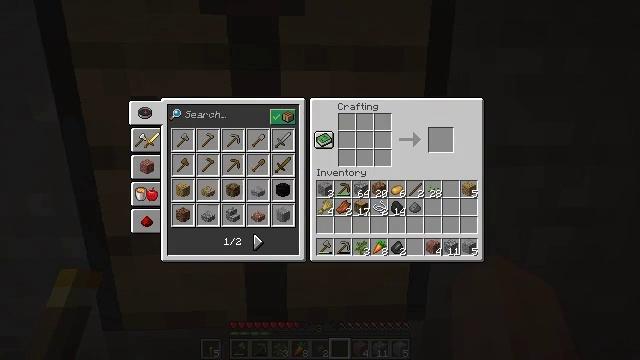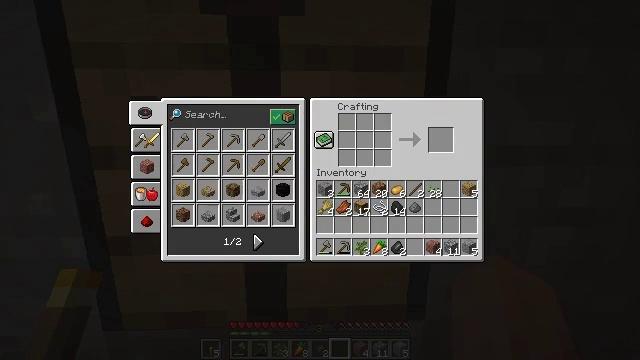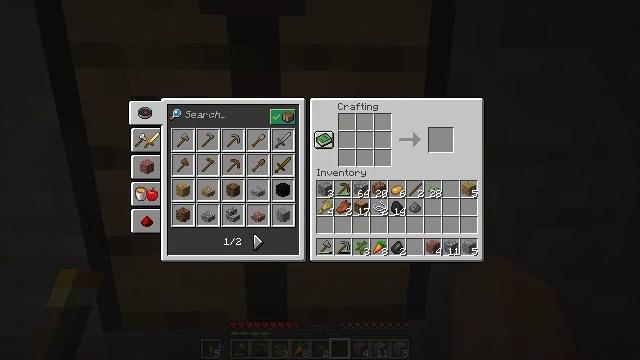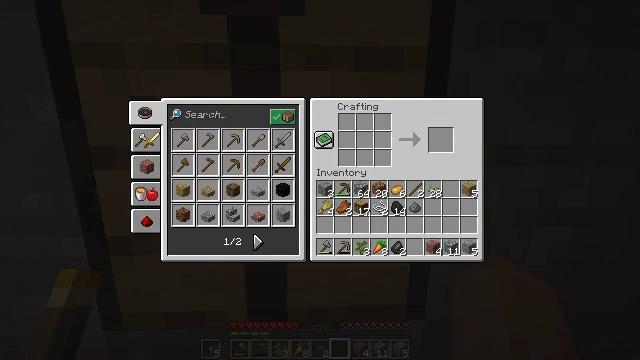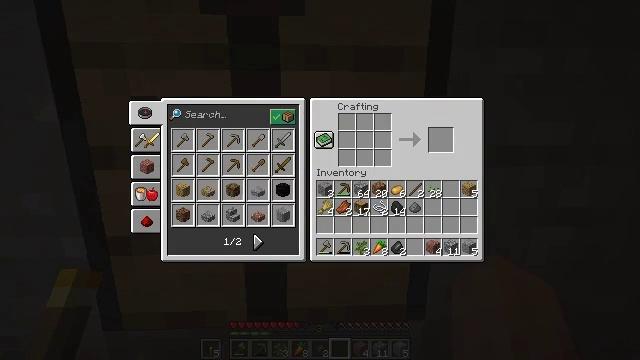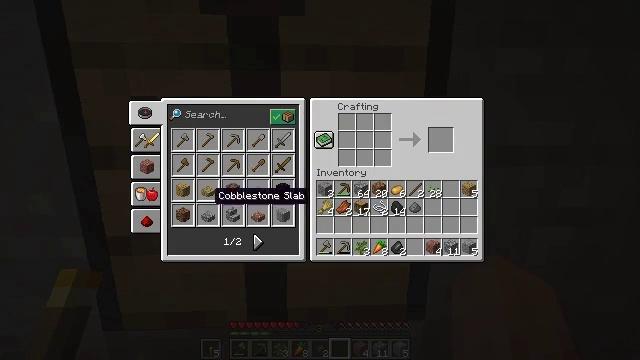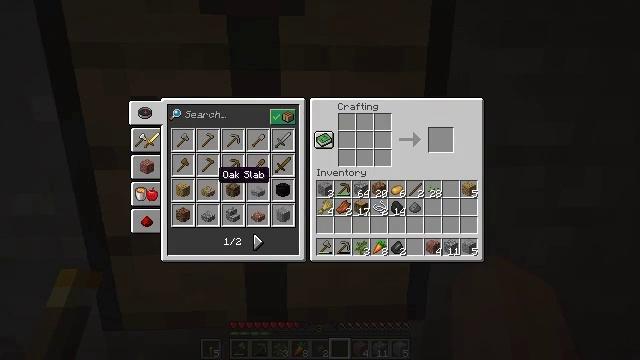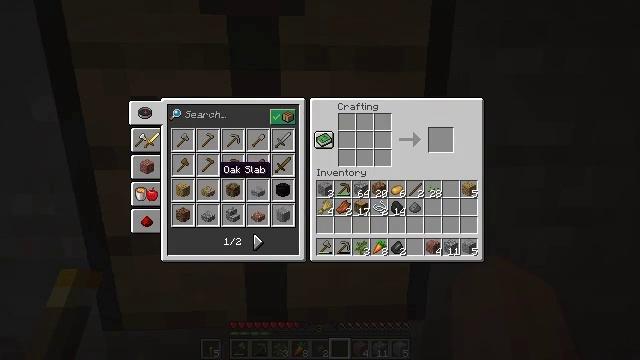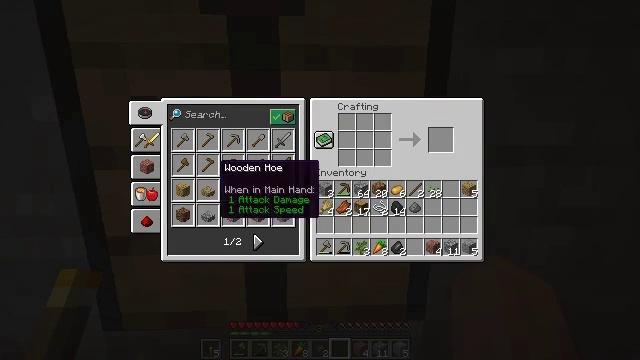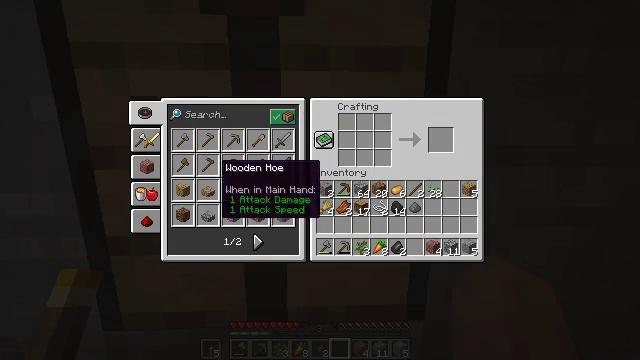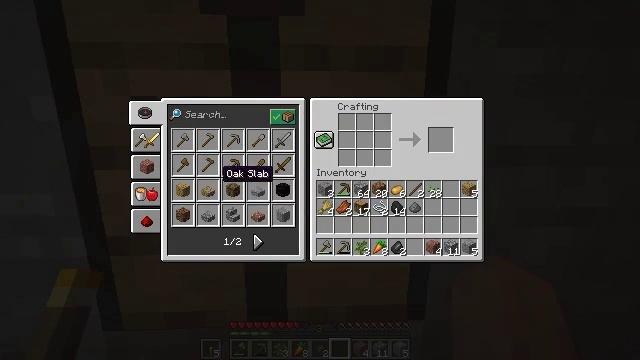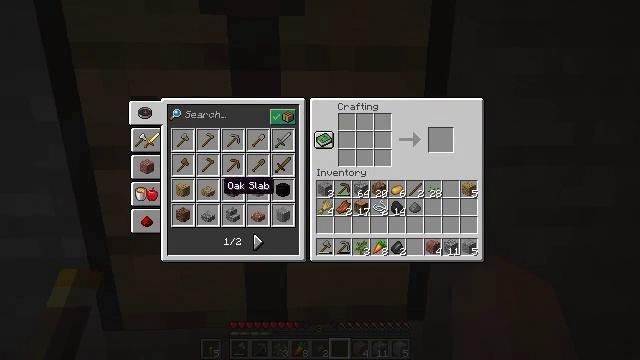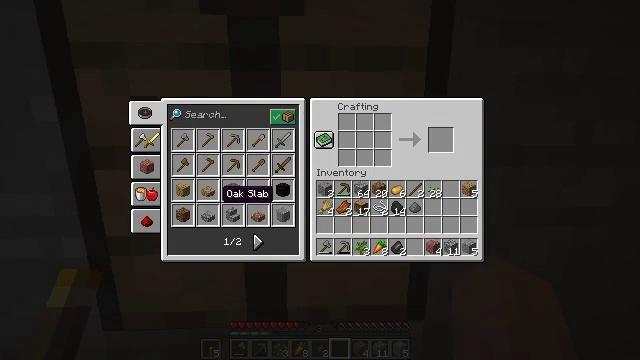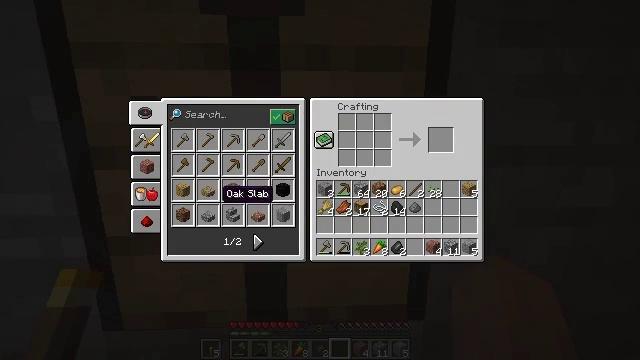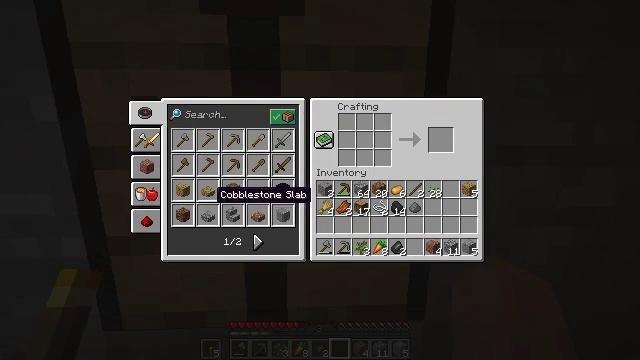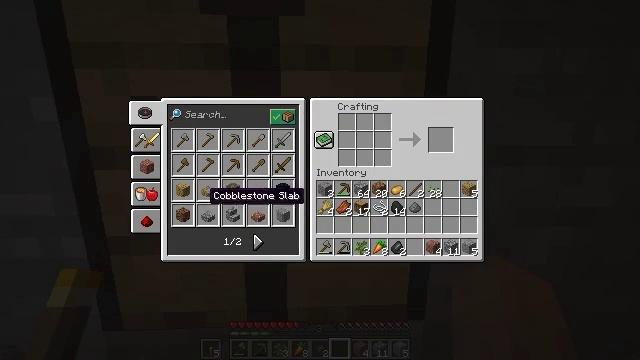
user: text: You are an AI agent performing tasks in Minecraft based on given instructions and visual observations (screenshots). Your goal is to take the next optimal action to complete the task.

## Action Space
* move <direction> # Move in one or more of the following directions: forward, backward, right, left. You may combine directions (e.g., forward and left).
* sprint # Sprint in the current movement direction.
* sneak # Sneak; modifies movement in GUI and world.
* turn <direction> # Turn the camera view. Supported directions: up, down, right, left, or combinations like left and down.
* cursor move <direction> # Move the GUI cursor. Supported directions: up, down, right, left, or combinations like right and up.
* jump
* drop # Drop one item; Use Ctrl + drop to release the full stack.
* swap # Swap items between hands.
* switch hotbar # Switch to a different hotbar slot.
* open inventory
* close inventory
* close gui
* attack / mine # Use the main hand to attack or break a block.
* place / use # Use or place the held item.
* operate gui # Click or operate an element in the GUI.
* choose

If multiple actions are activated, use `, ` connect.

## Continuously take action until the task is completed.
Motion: motion action
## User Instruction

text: Combine materials to craft coarse dirt using dirt and gravel.
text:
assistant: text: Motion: no_op
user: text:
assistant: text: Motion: no_op
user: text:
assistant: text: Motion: no_op
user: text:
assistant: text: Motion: cursor move up
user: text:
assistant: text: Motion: cursor move up
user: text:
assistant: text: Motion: sneak, cursor move up
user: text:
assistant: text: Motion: sneak
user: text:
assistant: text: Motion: sneak
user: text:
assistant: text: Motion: sneak
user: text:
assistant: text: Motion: sneak
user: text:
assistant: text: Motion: sneak, cursor move down
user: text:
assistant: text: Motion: sneak, cursor move down
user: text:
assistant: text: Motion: sneak
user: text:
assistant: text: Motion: sneak
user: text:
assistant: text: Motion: sneak, cursor move left
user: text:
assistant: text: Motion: sneak, cursor move left
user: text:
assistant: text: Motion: sneak, cursor move left
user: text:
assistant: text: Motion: sneak
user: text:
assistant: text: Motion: sneak
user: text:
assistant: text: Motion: sneak
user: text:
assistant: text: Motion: sneak
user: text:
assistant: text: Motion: sneak, operate gui
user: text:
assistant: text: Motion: sneak, operate gui
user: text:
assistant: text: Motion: sneak, operate gui
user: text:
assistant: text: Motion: sneak
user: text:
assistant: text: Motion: sneak
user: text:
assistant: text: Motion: sneak, cursor move up
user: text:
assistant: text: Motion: sneak
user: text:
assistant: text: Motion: sneak
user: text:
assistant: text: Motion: sneak